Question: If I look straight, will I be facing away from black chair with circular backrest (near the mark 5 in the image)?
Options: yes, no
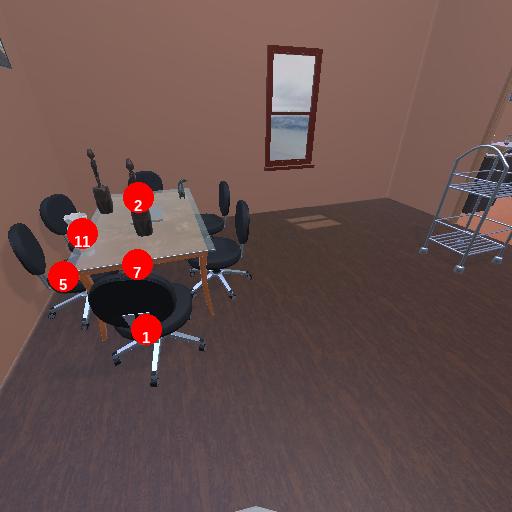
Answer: yes